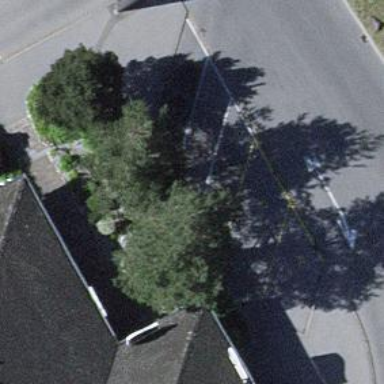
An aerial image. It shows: Charging station.